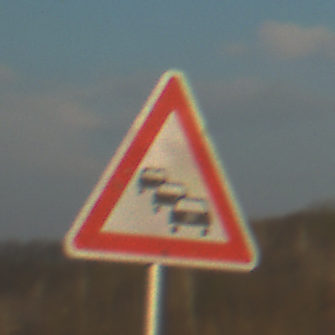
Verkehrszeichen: Stau
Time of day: SunriseSunset
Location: Outdoor (RoadRail)
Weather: PartlyCloudy
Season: NotSpecified
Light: Natural